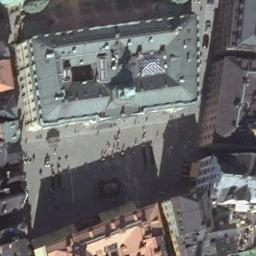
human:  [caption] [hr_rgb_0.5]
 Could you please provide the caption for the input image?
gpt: The church with a green tower and the rest of the church has some green sloping roofs .

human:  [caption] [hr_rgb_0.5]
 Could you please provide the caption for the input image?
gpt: There is a church with gray roof on the open place next to some buildings .

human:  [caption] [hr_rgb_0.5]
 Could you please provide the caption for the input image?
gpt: This is a church, Divided in the middle into left and right parts .

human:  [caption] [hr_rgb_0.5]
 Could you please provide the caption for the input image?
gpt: A church with a blue-blue roof, The main roof is white and silver, There are many buildings and roads around the church, And there are many vehicles and pedestrians on the road .

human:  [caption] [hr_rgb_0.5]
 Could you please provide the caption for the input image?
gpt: The church is surrounded by houses .